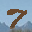
Label: 7